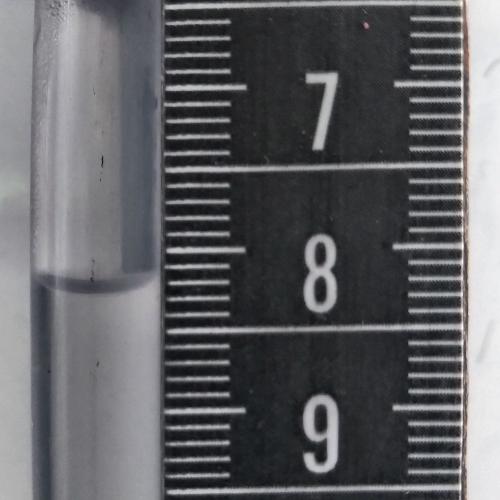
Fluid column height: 8.2 cm